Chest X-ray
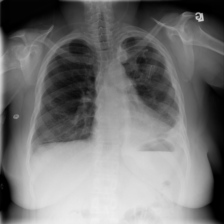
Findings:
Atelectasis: negative
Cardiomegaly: negative
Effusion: negative
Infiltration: negative
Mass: negative
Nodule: negative
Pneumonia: negative
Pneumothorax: negative
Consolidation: negative
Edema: negative
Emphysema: negative
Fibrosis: negative
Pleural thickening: negative
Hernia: negative